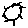
Label: sun